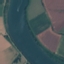
Land use / land cover class: River